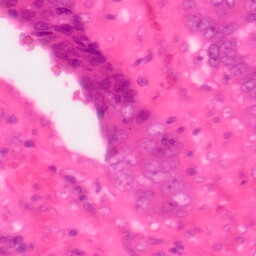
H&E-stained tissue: Colon